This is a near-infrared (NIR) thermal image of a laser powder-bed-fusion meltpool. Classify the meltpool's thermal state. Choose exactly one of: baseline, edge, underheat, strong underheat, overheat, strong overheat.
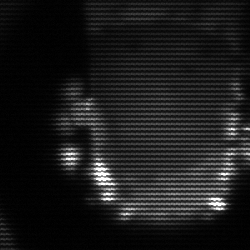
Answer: baseline